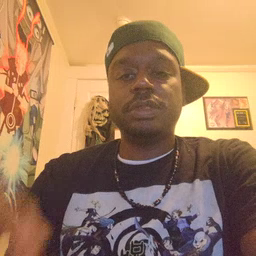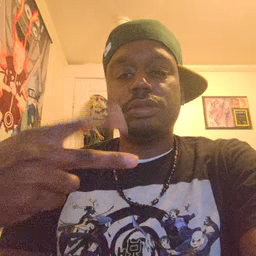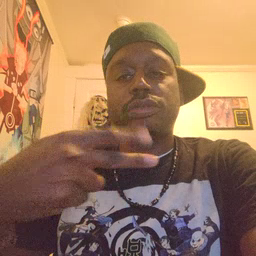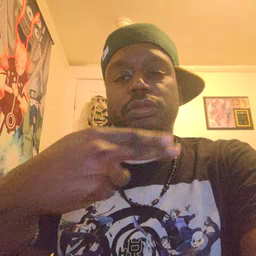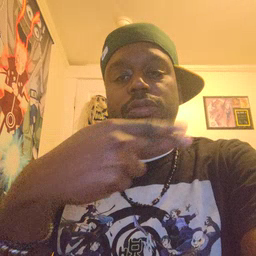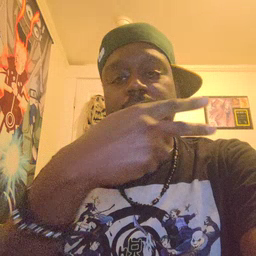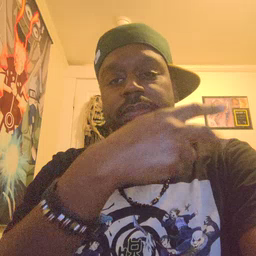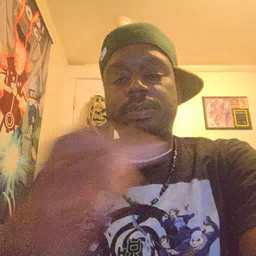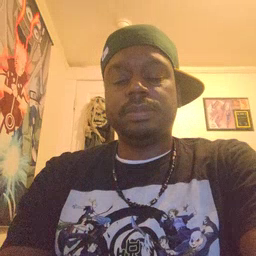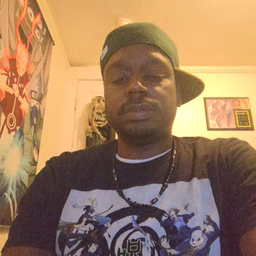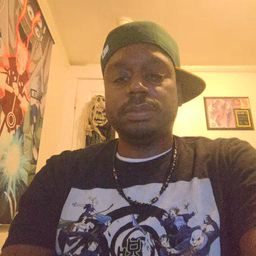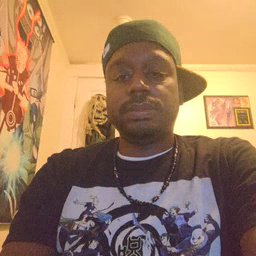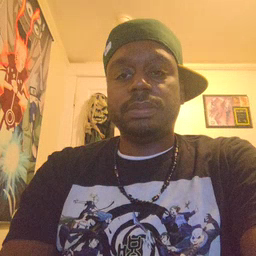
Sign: scissors